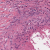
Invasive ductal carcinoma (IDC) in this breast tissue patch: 0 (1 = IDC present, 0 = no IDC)